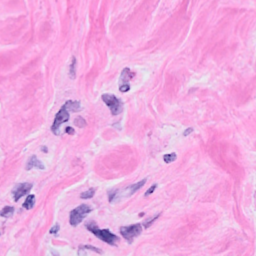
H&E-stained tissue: Breast